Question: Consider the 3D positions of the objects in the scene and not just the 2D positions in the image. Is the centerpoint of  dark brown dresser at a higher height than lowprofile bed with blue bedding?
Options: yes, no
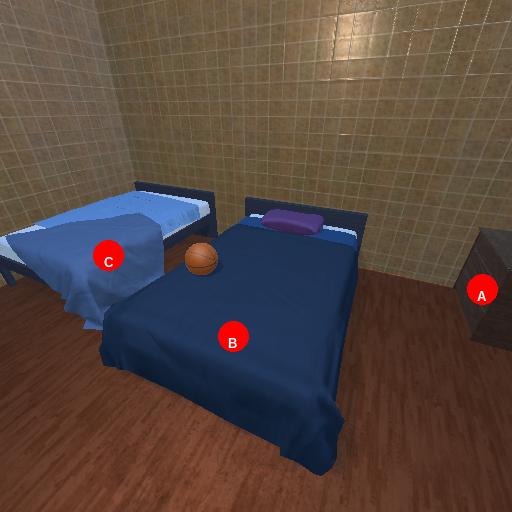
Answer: yes